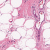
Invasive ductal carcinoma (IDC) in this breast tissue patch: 0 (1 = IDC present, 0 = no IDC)